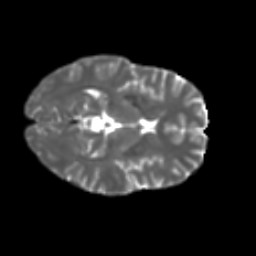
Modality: T2w
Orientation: axial
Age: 44
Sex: female
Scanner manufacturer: ge
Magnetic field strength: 3 T
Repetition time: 7.8 s
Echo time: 0.0606 s